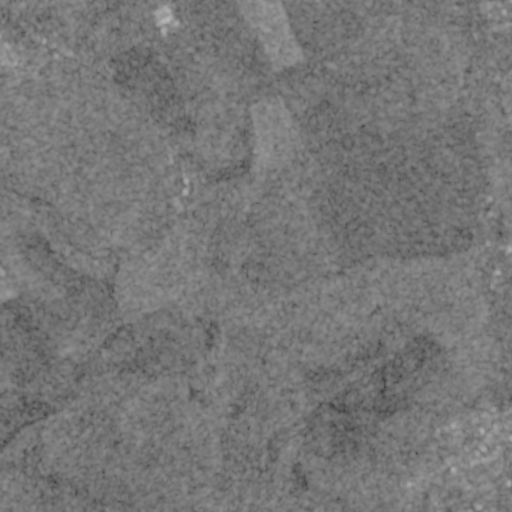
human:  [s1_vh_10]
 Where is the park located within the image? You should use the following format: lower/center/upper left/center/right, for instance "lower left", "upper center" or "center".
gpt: The park is located in the lower right of the image.
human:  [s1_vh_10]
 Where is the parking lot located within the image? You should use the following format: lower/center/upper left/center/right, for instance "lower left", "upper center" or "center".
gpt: The parking lot is located in the lower right of the image.
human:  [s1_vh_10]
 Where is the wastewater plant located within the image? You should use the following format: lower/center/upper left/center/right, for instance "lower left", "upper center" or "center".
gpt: The wastewater plant is located in the upper left of the image.
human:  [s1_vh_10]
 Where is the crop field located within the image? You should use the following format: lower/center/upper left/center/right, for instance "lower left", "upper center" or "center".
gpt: There is no crop field in the image.

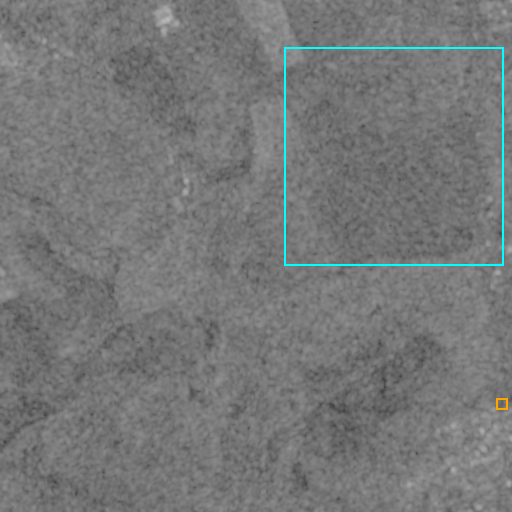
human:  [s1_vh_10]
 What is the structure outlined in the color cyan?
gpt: The structure outlined in cyan is a crop field.
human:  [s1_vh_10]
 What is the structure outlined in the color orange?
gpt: The structure outlined in orange is a park.
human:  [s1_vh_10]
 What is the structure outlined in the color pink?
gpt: There is no pink outline.